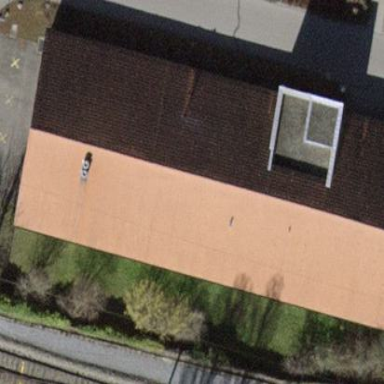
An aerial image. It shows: Hospital building with gabled roof.